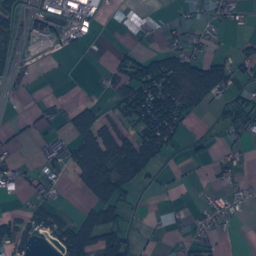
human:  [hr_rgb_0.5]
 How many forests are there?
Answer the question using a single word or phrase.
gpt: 12

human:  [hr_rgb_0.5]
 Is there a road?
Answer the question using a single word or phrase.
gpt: yes

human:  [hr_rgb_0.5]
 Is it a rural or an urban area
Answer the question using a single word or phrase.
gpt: rural

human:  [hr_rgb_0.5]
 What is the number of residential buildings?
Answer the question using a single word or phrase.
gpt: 16

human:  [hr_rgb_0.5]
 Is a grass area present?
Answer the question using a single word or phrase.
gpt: yes

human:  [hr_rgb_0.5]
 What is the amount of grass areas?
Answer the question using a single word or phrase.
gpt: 46

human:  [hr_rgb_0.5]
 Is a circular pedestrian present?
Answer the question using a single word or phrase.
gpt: no

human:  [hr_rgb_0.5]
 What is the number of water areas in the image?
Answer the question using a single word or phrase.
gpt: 4

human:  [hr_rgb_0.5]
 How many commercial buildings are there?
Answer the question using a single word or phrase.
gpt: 32

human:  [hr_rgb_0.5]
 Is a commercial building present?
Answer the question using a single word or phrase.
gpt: yes

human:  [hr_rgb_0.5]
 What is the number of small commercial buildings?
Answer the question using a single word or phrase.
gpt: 23

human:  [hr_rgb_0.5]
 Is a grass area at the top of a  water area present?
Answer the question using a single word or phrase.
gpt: yes

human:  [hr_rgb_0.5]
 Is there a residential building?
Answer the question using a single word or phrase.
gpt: yes

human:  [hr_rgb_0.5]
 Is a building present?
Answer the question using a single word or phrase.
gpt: yes

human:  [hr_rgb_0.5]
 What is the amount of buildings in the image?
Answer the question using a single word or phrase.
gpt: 48

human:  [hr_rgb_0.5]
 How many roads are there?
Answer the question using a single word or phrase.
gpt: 68

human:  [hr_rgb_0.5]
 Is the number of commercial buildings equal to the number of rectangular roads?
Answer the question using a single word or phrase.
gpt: no

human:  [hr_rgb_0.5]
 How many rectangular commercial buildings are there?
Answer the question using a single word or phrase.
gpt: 22

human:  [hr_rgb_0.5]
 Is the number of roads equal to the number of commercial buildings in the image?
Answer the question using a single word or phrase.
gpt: no

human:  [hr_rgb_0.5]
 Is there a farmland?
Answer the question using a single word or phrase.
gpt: yes

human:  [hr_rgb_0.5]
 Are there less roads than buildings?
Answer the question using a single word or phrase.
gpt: no

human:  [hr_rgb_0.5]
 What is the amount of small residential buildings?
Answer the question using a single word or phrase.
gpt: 10

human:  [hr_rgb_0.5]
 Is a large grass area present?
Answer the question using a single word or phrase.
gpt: yes

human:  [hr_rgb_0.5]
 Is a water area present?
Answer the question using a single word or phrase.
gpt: yes

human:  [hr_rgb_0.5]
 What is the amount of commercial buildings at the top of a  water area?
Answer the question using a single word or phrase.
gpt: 32

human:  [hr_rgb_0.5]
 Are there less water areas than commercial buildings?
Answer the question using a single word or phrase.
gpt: yes

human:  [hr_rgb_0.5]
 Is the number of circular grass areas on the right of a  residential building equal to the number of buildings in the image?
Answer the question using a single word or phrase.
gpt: no

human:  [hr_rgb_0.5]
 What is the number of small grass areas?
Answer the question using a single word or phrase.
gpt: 6

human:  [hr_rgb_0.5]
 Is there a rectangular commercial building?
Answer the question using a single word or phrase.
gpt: yes

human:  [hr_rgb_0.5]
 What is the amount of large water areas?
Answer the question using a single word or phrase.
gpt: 1

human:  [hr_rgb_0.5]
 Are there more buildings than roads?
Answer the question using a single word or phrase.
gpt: no

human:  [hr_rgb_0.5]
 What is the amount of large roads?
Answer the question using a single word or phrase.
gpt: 0

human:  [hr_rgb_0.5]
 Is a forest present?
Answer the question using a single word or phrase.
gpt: yes

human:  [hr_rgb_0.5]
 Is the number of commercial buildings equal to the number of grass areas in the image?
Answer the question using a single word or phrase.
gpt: no

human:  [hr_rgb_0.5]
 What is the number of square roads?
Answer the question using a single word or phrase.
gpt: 0

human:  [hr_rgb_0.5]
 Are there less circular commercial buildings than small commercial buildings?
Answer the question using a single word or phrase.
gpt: yes

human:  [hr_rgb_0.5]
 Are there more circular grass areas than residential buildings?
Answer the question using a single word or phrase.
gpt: no

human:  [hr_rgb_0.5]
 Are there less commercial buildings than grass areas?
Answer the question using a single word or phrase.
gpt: yes

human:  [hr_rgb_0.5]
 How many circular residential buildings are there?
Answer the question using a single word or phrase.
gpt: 0

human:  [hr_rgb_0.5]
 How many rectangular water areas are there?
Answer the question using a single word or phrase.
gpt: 2

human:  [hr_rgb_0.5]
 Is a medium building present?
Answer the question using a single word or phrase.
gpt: yes

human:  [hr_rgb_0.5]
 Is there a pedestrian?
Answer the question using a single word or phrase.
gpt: yes

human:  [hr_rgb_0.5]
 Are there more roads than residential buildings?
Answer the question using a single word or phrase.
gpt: yes

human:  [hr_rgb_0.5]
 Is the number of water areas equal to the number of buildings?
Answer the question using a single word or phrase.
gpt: no

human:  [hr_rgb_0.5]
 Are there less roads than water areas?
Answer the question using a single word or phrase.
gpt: no

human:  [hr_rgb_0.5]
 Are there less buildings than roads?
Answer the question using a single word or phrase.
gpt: yes

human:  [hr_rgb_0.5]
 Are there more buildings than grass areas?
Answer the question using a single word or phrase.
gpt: yes

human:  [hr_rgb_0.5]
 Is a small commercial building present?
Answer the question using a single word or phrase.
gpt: yes

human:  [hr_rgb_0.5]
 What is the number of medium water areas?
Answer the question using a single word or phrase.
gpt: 1

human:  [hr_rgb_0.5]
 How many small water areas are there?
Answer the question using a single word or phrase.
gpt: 2

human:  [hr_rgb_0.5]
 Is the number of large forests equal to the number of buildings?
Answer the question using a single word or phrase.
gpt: no

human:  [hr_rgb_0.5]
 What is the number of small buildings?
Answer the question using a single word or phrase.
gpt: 33

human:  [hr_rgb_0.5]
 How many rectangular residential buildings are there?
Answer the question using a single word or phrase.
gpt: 7

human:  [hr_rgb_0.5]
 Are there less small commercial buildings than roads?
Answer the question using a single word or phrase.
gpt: yes

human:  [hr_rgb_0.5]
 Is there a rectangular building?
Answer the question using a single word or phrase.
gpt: yes

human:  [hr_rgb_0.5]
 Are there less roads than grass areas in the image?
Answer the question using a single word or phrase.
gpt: no

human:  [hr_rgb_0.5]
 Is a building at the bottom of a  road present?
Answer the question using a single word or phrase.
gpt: yes

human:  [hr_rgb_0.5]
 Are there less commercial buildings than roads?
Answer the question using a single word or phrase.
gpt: yes

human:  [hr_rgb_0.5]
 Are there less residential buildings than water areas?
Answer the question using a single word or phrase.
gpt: no

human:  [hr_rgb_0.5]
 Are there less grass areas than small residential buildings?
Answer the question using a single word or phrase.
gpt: no

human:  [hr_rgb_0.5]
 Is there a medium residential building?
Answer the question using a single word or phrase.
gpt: yes

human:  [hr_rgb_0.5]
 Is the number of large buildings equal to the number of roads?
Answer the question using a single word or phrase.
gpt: no

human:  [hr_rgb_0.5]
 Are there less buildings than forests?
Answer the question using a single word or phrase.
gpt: no

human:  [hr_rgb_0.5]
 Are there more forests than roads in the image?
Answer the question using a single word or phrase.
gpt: no